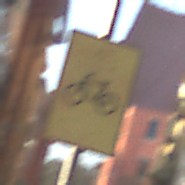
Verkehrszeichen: RadverkehrOhnePfeilsymbol
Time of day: Midday
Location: Outdoor (Urban)
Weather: Clear
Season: NotSpecified
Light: Natural